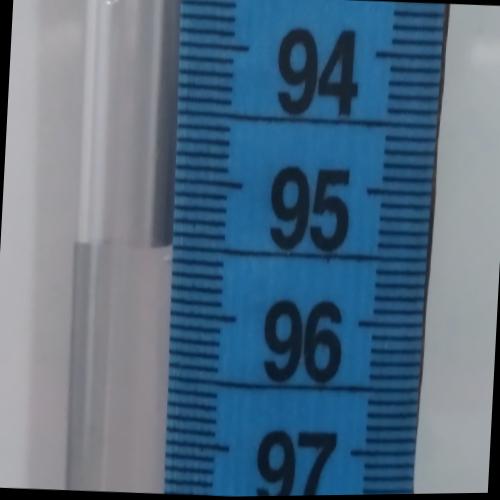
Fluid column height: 95.5 cm